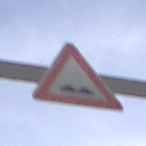
Verkehrszeichen: UnebeneFahrbahn
Umgebung: Outdoor, RoadRail
Tageszeit: MorningAfternoon
Wetter: PartlyCloudy
Licht: Natural
Jahreszeit: NotSpecified
Kontrast: HighContrast